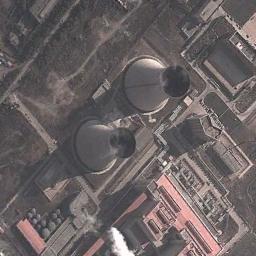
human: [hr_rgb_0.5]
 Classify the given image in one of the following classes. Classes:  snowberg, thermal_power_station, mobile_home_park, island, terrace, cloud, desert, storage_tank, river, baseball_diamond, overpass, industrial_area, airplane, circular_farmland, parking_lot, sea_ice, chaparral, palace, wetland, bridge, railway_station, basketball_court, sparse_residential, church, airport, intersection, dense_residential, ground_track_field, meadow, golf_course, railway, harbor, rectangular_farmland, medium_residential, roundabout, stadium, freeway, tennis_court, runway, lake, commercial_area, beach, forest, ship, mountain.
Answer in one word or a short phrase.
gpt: thermal_power_station